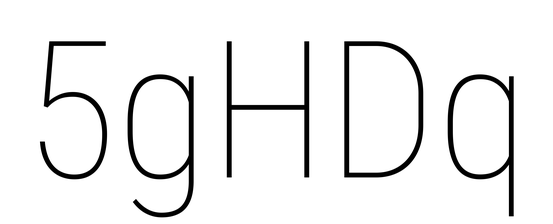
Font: Roboto_Condensed_Thin